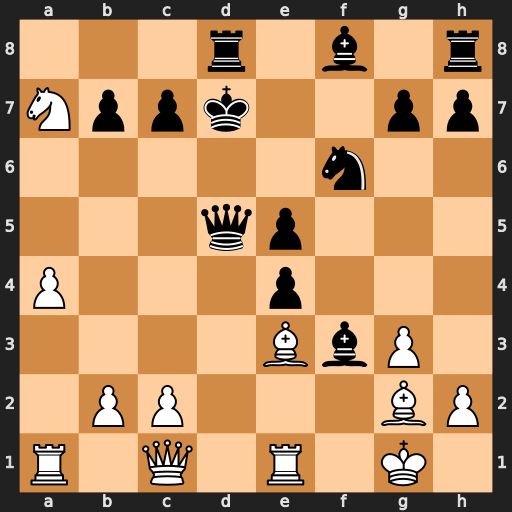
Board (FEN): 3r1b1r/Nppk2pp/5n2/3qp3/P3p3/4BbP1/1PP3BP/R1Q1R1K1
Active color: w
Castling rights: -
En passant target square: -
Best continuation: Bxf3 exf3 Rd1 Ke8 Rxd5